Question: I try to set up the computer database sample on oracle 10g database but I get an error with the evolution script :
after create the 'play_evolution' table and 'Company' and 'Computer' table of the sample, play ask me to make the evolution script to put data into these database :

But when I try 'Apply this script now!' I get this result :
'''
2012-11-26 11:33:12,324 - [INFO] - from play in play-akka.actor.default-dispatcher-1
database [default] connected at jdbc:oracle:thin:@10.0.2.15:1521:orcl
2012-11-26 11:33:13,166 - [ERROR] - from application in New I/O worker #1
! @6celgd3g6 - Internal server error, for request [GET /] ->
play.api.db.evolutions.InvalidDatabaseRevision: Database 'default' needs evolution! [An SQL script need to be run on your database.]
at play.api.db.evolutions.EvolutionsPlugin$$anonfun$onStart$1$$anonfun$apply$1.apply$mcV$sp(Evolutions.scala:427) ~[play_2.9.1.jar:2.0.4]
at play.api.db.evolutions.EvolutionsPlugin.withLock(Evolutions.scala:448) ~[play_2.9.1.jar:2.0.4]
at play.api.db.evolutions.EvolutionsPlugin$$anonfun$onStart$1.apply(Evolutions.scala:414) ~[play_2.9.1.jar:2.0.4]
at play.api.db.evolutions.EvolutionsPlugin$$anonfun$onStart$1.apply(Evolutions.scala:412) ~[play_2.9.1.jar:2.0.4]
at scala.collection.LinearSeqOptimized$class.foreach(LinearSeqOptimized.scala:59) ~[scala-library.jar:0.11.3]
at scala.collection.immutable.List.foreach(List.scala:45) ~[scala-library.jar:0.11.3]
at play.api.db.evolutions.EvolutionsPlugin.onStart(Evolutions.scala:412) ~[play_2.9.1.jar:2.0.4]
at play.api.Play$$anonfun$start$1.apply(Play.scala:60) ~[play_2.9.1.jar:2.0.4]
at play.api.Play$$anonfun$start$1.apply(Play.scala:60) ~[play_2.9.1.jar:2.0.4]
at scala.collection.LinearSeqOptimized$class.foreach(LinearSeqOptimized.scala:59) ~[scala-library.jar:0.11.3]
at scala.collection.immutable.List.foreach(List.scala:45) ~[scala-library.jar:0.11.3]
at play.api.Play$.start(Play.scala:60) ~[play_2.9.1.jar:2.0.4]
at play.core.ReloadableApplication$$anonfun$get$1$$anonfun$apply$3$$anonfun$1.apply(ApplicationProvider.scala:125) ~[play_2.9.1.jar:2.0.4]
at play.core.ReloadableApplication$$anonfun$get$1$$anonfun$apply$3$$anonfun$1.apply(ApplicationProvider.scala:112) ~[play_2.9.1.jar:2.0.4]
at scala.Option.map(Option.scala:133) ~[scala-library.jar:0.11.3]
at play.core.ReloadableApplication$$anonfun$get$1$$anonfun$apply$3.apply(ApplicationProvider.scala:112) ~[play_2.9.1.jar:2.0.4]
at play.core.ReloadableApplication$$anonfun$get$1$$anonfun$apply$3.apply(ApplicationProvider.scala:110) ~[play_2.9.1.jar:2.0.4]
at scala.Either$RightProjection.flatMap(Either.scala:277) ~[scala-library.jar:0.11.3]
at play.core.ReloadableApplication$$anonfun$get$1.apply(ApplicationProvider.scala:110) ~[play_2.9.1.jar:2.0.4]
at play.core.ReloadableApplication$$anonfun$get$1.apply(ApplicationProvider.scala:110) ~[play_2.9.1.jar:2.0.4]
at akka.dispatch.Future$$anon$3.liftedTree1$1(Future.scala:195) ~[akka-actor.jar:2.0.2]
at akka.dispatch.Future$$anon$3.run(Future.scala:194) ~[akka-actor.jar:2.0.2]
at akka.dispatch.TaskInvocation.run(AbstractDispatcher.scala:94) ~[akka-actor.jar:2.0.2]
at akka.jsr166y.ForkJoinTask$AdaptedRunnableAction.exec(ForkJoinTask.java:1381) ~[akka-actor.jar:2.0.2]
at akka.jsr166y.ForkJoinTask.doExec(ForkJoinTask.java:259) ~[akka-actor.jar:2.0.2]
at akka.jsr166y.ForkJoinPool$WorkQueue.runTask(ForkJoinPool.java:975) ~[akka-actor.jar:2.0.2]
at akka.jsr166y.ForkJoinPool.runWorker(ForkJoinPool.java:1479) ~[akka-actor.jar:2.0.2]
at akka.jsr166y.ForkJoinWorkerThread.run(ForkJoinWorkerThread.java:104) ~[akka-actor.jar:2.0.2]
'''
and the application stay on the 'needs evolution page' and the tables are empty in the DB so apparently the script failed (I try it directly on SQL into oracle 10g and the script is working). Anyone can help me for to solved the problem ?
'''
application.name=computer-database
application.secret="E27D^[_<Lpt0vjad]de;3/i;tx3gpRmG4Byof/3nahO/dIo9gbsMWut1w3xg[>9W"
db.default.url="jdbc:oracle:thin:@10.0.2.15:1521:orcl"
db.default.driver=oracle.jdbc.driver.OracleDriver
db.default.user=play
db.default.password=play
ebean.default="models.*"
"assets.cache./public/stylesheets/bootstrap.min.css"="max-age=3600"
logger=ERROR
logger.play=INFO
logger.application=DEBUG
'''
I have tried with the JPA version of the sample : I get a similar error :
The same screen ('Database 'default' needs evolution!') and when I click on 'Apply this script now!' I get exactly the same stack error in log file
When I clean the DB, The application ask me to make the first evolution script (the structure of the tables and the data in the same time) so I accept to apply it : He create the tables on my DB but he doesn't insert the data and print the secrond screen where I'm blocked.... And at the begining, I got an error when the application try to create the play_evolution table. After some googled, I found that apparently the code for play_evolution is not working with oracle because of wrong type of fields.... So I created it manually
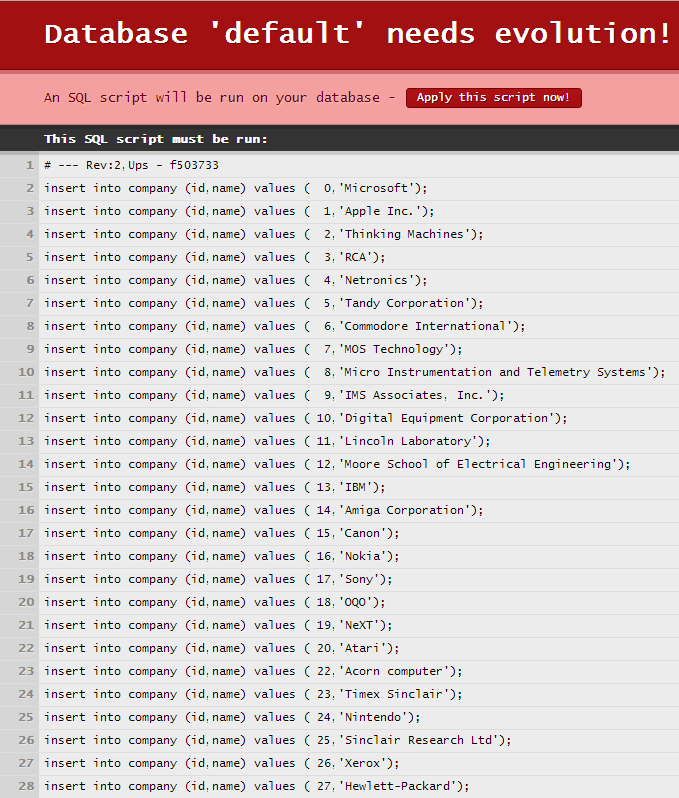
Answer: Problem solved with 'evolutionplugin=disabled' in 'application.conf' so it's not a real solution. So I created a ticket <URL>
Please read it to find the solution !